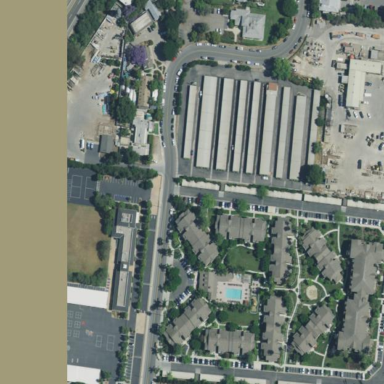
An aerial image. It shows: Storage rental shop.